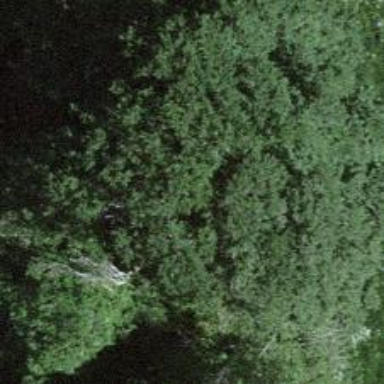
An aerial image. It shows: Row of trees in natural setting.